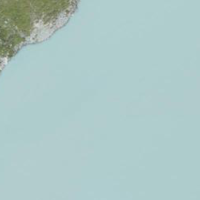
EUNIS habitat code: 14
Species observed at this site:
Phoenicurus ochruros